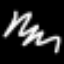
Label: squiggle